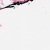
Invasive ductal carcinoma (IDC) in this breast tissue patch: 0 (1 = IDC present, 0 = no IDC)